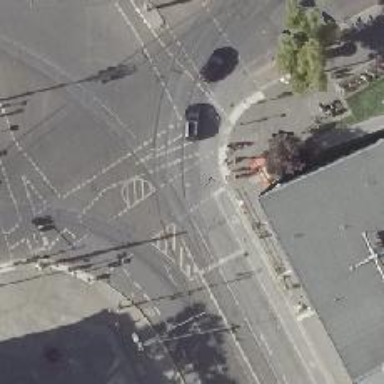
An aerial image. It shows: Tram crossing on the railway.